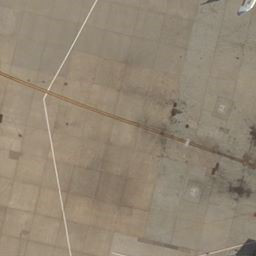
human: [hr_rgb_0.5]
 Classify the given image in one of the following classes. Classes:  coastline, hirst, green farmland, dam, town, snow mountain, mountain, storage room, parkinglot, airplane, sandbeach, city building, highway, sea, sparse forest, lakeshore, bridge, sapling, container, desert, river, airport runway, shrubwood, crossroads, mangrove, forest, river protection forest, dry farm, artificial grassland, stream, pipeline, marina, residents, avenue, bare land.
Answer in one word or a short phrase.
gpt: airport runway